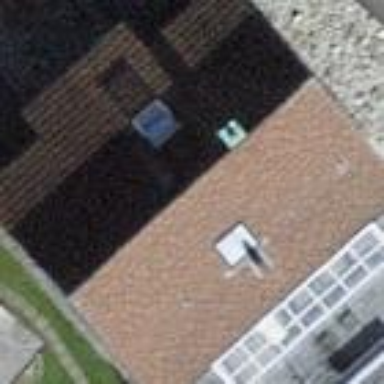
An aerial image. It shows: Residential building.